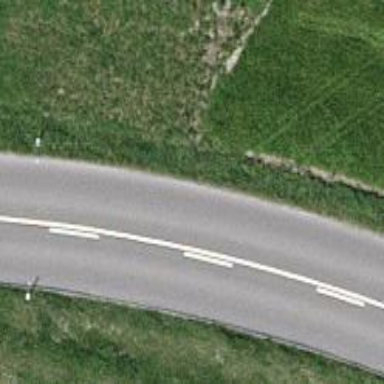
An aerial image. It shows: Tertiary road.